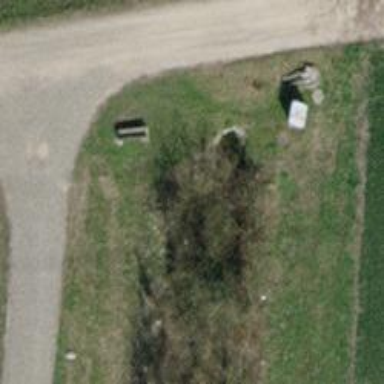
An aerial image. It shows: Brown bench.